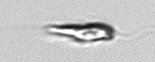
Label: Euglena